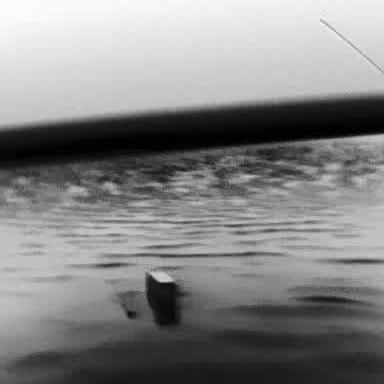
There is a fishing_boat in the infrared image.